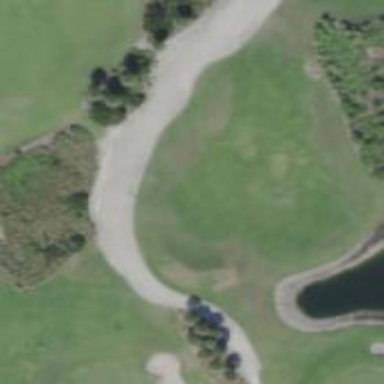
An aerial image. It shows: Golf bunker filled with natural sand.